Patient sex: M
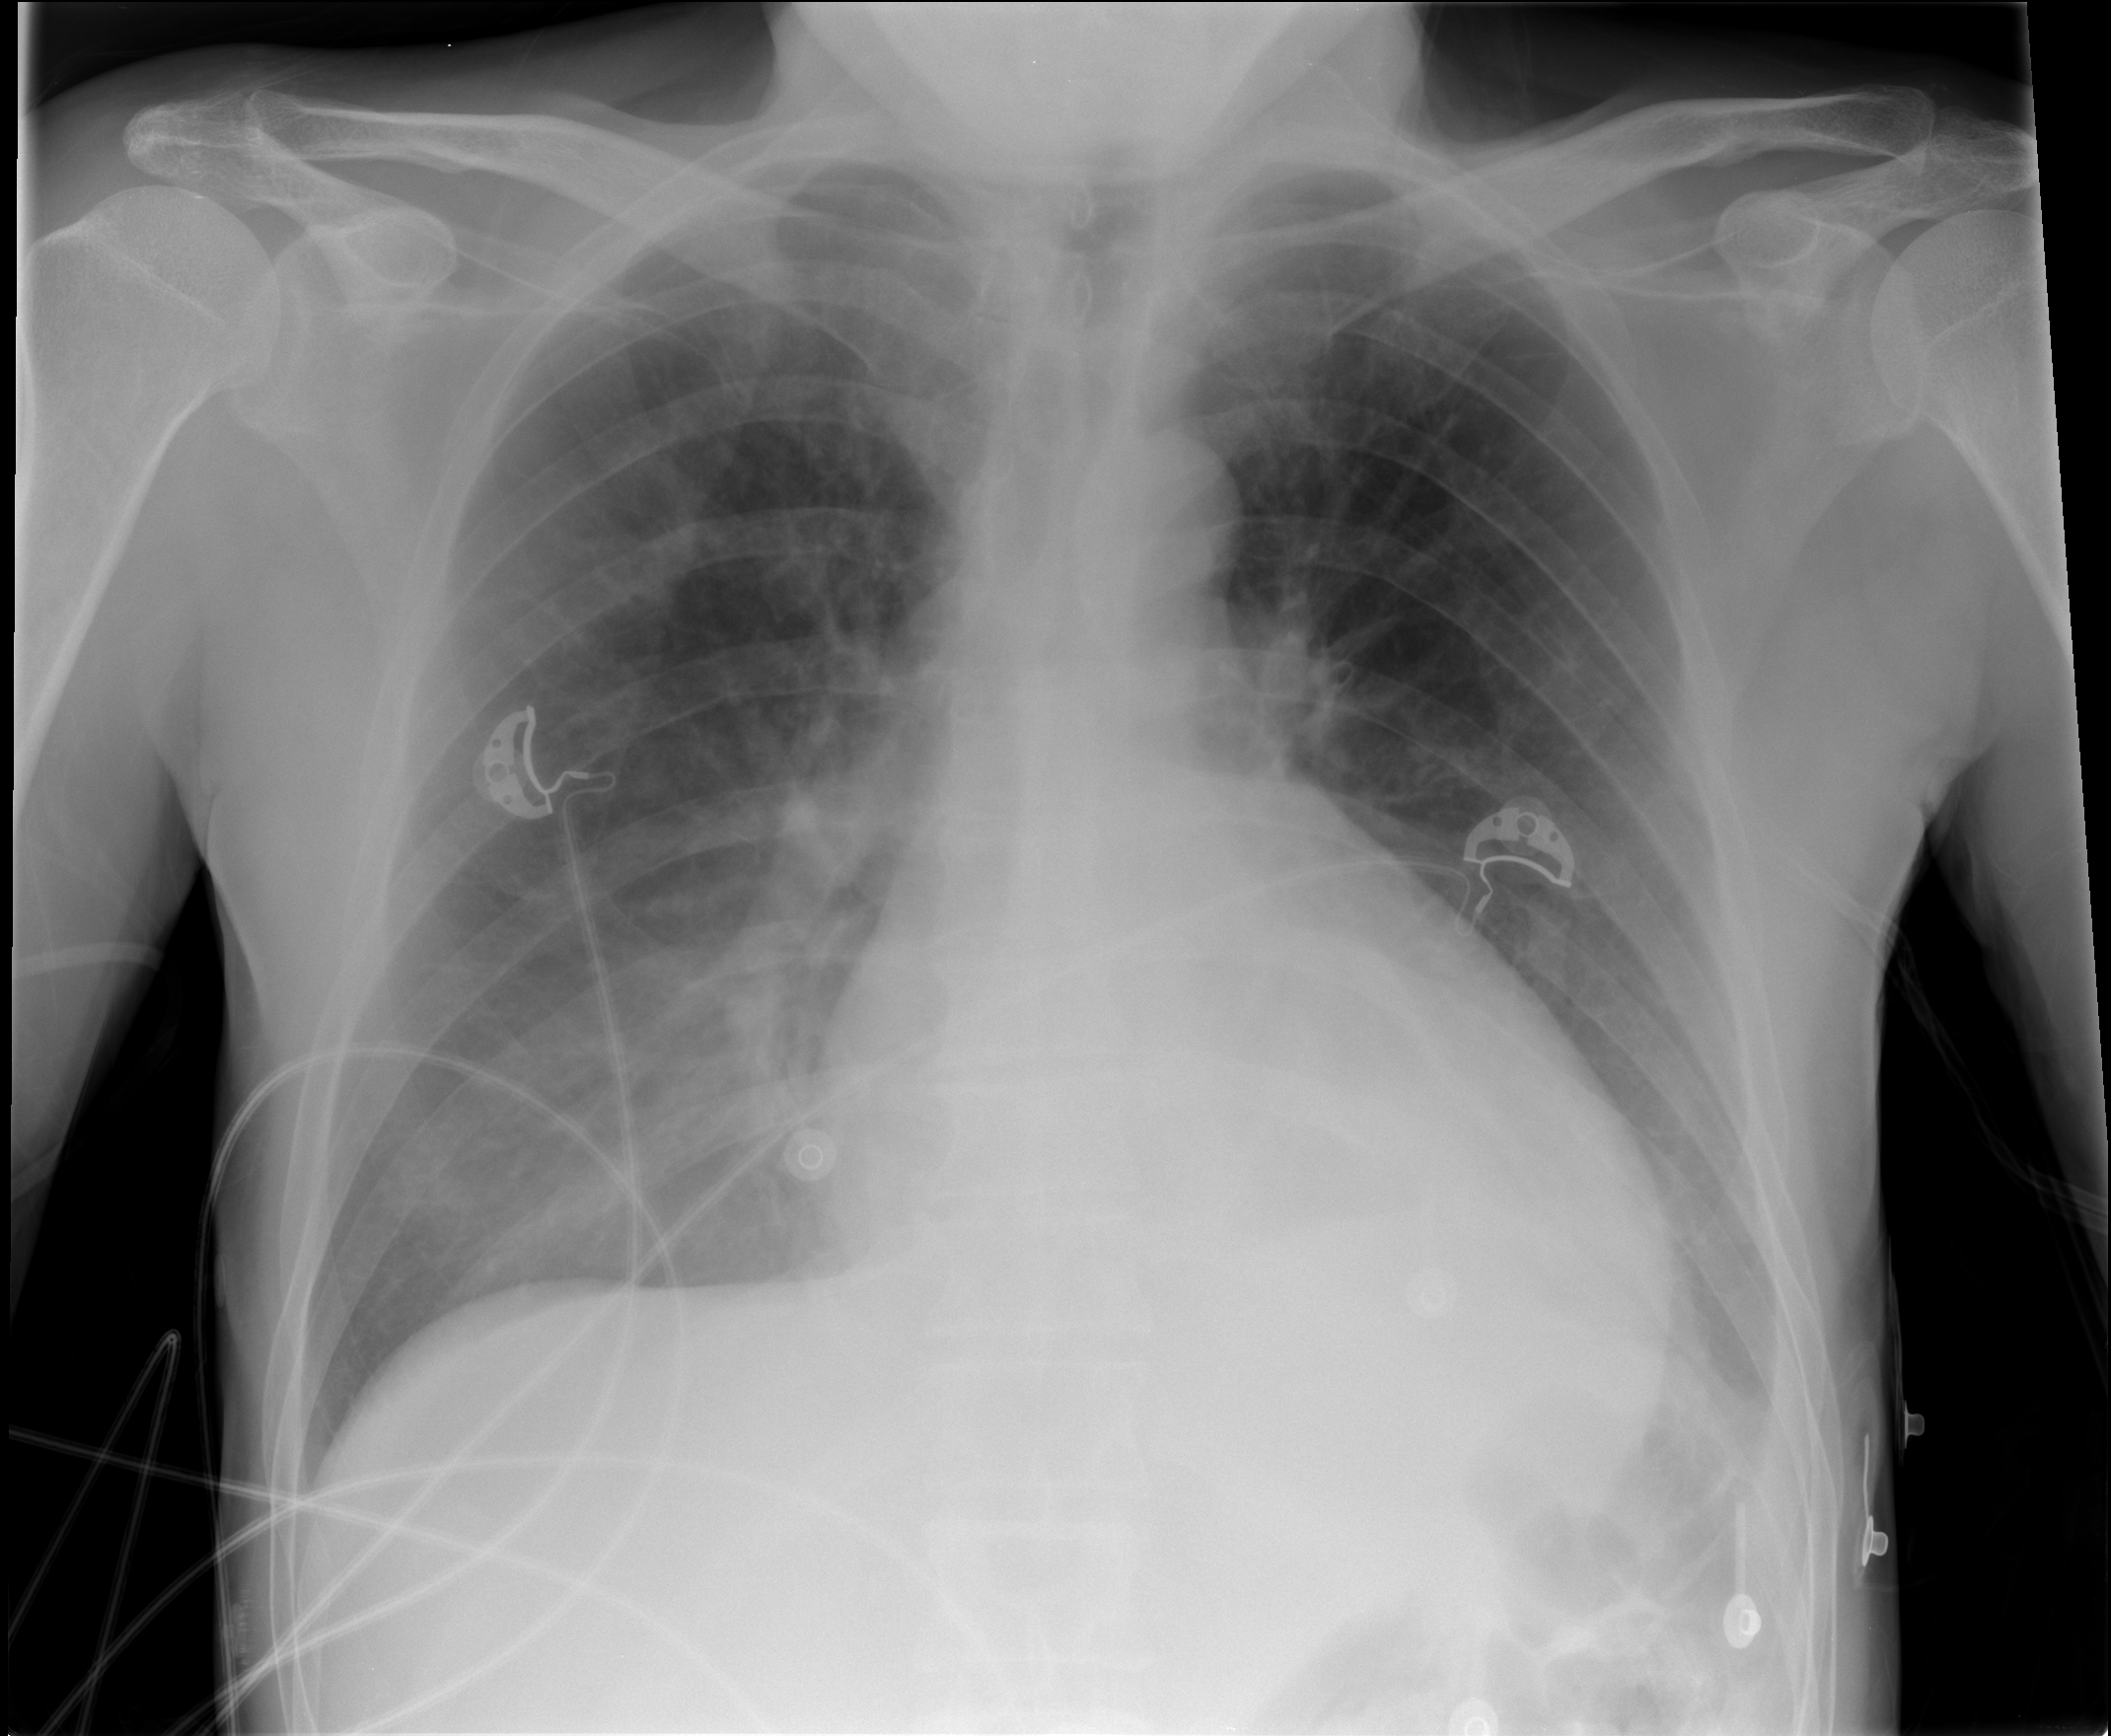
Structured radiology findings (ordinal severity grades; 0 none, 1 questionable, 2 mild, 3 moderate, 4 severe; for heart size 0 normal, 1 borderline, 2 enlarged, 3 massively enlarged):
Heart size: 2
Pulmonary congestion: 0
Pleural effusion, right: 0
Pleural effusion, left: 2
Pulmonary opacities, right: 2
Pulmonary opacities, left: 0
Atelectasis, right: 2
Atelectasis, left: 2